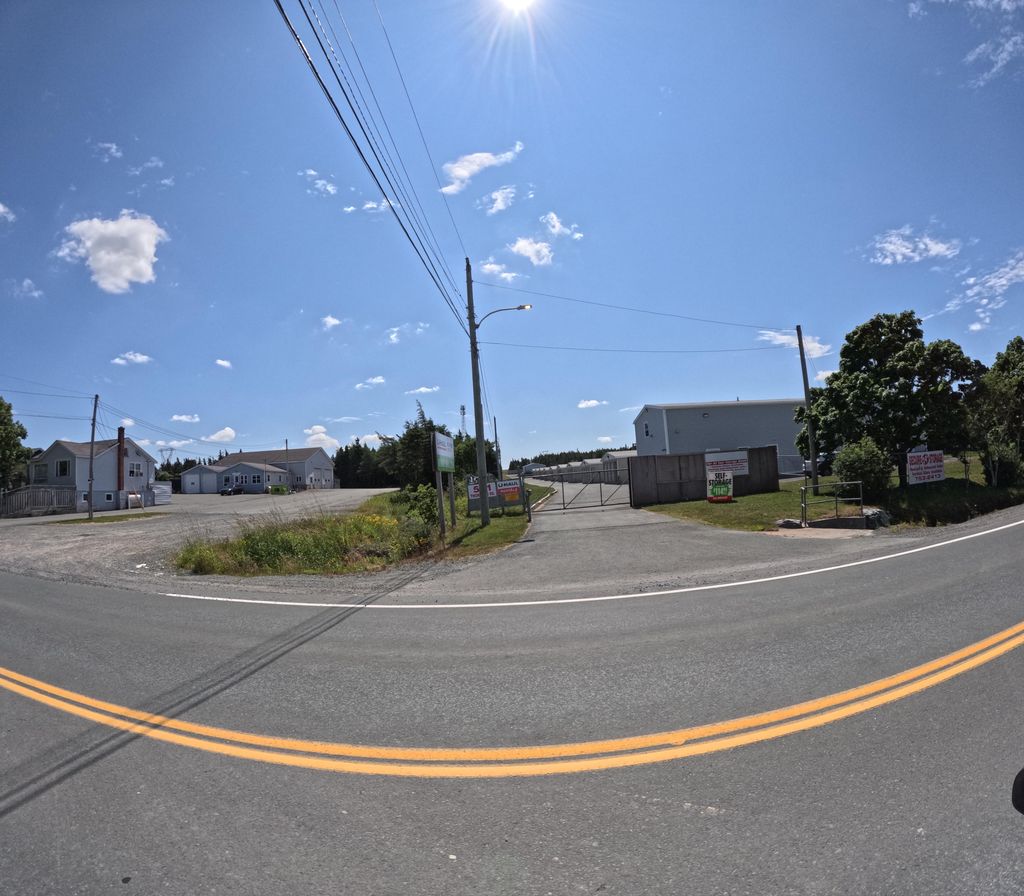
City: st_johns